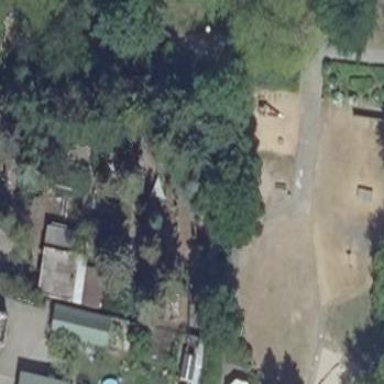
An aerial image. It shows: Playground area for leisure activities on the land.